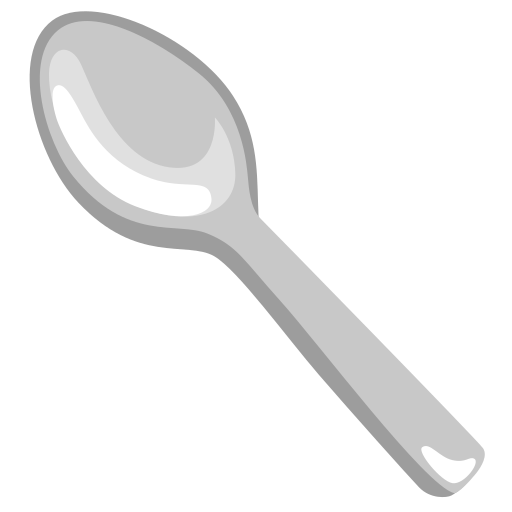
Emoji: 🥄